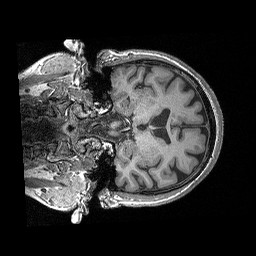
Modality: T1w
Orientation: coronal
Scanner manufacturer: siemens
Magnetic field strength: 3 T
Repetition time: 2.3 s
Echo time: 0.00298 s